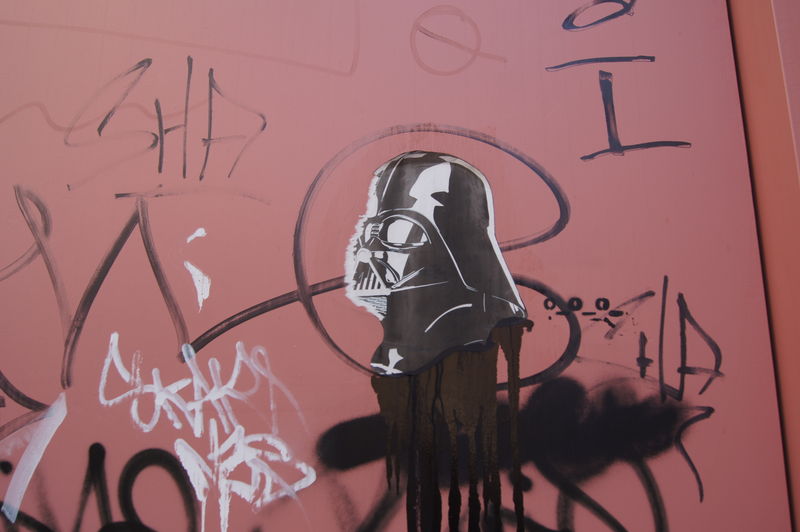
Titel: Darth Vader
Standort: Ulm
Schlagwörter: licht, profil, schwarz, rot, seitlich, helm, schein, auslaufen, graffiti, tags, darth vader, ska